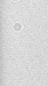
Label: camera_spot